Question: So I wanted to change the Color of the background of specific columns. Therefore I created a new class CellRenderer extends DefaultTableCellRenderer and I overwrote the method getTableCellRendererComponent. It works fine, the color changes when I start my Project, but my Problem is I added also a new Object[] to my JTable and now I can see only the color changed, not the Values in the cell.
How can I fix this?
My CellRenderer Class Method getTableCellRendererComponent
'''
@Override
public Component getTableCellRendererComponent(JTable table, Object value, boolean isSelected, boolean hasFocus, int row, int column) {
if(column >= 4 && column <= 9) {
this.setBackground(Color.decode("#5CACEE"));
}else if (column > 9 && column <= 17) {
this.setBackground(Color.decode("#B0E2FF"));
}else {
this.setBackground(Color.decode("#B0C4DE"));
}
return this;
}
'''
My constructor in my Main class where i set the CellRenderer to my JTable
'''
dcr = new MyCellRenderer();
tblData.setDefaultRenderer(Object.class, dcr);
'''
And the snippet where I add the Values to the Table
'''
dtm.addRow(new Object[]{false,"yes","only",ow,"CCSITT3","PANDA_TF001","failed","PANDA","<PHONE>","1"});
'''
And here you can see the GUI

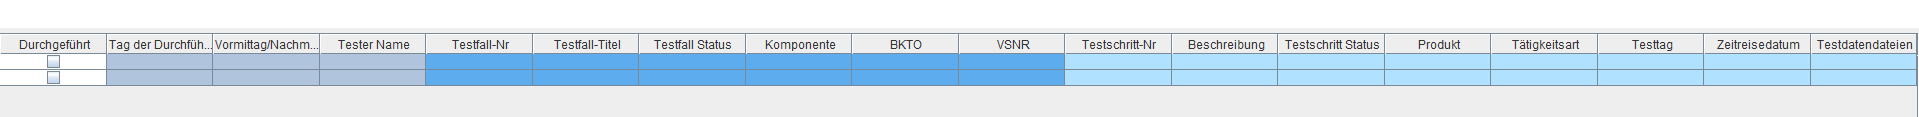
Answer: Fixed it! Was referring to this. instead of the component
'''
@Override
public Component getTableCellRendererComponent(JTable table, Object value, boolean isSelected, boolean hasFocus, int row, int column) {
Component c = super.getTableCellRendererComponent(table, value, isSelected, hasFocus, row, column);
if(column >= 4 && column <= 9) {
c.setBackground(Color.decode("#5CACEE"));
}else if (column > 9 && column <= 17) {
c.setBackground(Color.decode("#B0E2FF"));
}else {
c.setBackground(Color.decode("#B0C4DE"));
}
return c;
}
'''